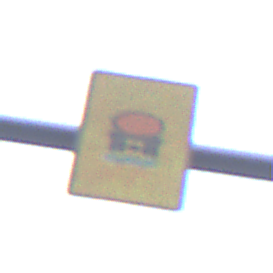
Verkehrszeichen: FahrzeugeMitWassergefaehrdenderLadungOhnePfeilsymbol
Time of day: SunriseSunset
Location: Outdoor (Urban)
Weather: PartlyCloudy
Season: NotSpecified
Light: Natural